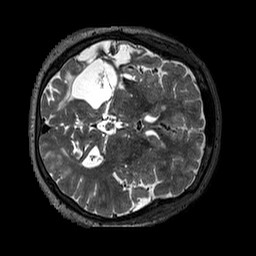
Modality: T2w
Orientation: axial
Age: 58
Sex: female
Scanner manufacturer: siemens
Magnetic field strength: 3 T
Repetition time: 3.2 s
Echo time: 0.567 s